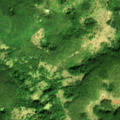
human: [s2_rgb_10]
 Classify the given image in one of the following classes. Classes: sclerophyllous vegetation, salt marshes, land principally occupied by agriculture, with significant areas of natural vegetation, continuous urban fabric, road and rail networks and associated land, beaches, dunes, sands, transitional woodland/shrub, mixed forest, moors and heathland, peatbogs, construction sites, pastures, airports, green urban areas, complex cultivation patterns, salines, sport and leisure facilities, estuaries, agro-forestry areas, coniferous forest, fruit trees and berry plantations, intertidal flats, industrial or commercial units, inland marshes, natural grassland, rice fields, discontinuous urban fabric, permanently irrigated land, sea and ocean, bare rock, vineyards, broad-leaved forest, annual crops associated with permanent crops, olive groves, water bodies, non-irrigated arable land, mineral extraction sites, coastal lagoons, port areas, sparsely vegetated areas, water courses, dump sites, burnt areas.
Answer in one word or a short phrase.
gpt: broad-leaved forest, transitional woodland/shrub